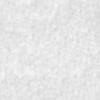
Label: no_change